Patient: sex M, age 78
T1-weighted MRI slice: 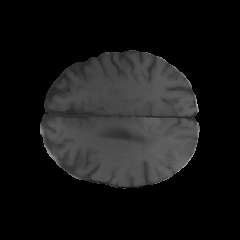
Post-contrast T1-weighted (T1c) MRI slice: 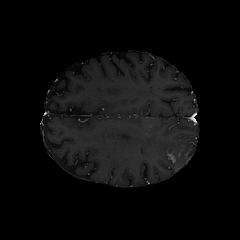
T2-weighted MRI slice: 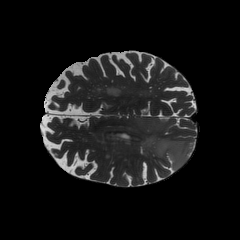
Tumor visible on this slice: yes
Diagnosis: Glioblastoma, IDH-wildtype
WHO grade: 4